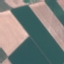
Label: AnnualCrop